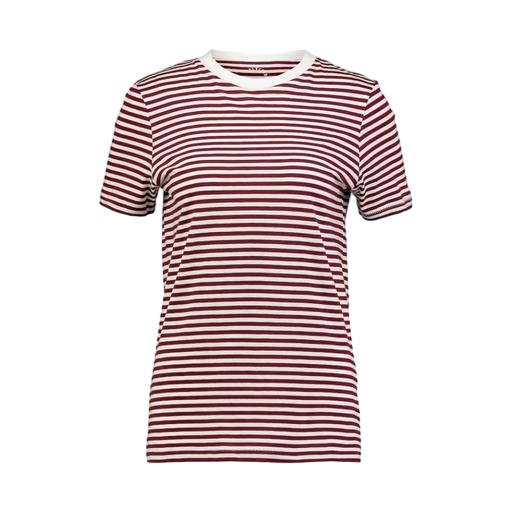
red striped crew tee, striped red and white shirt, red striped jersey tee, white background